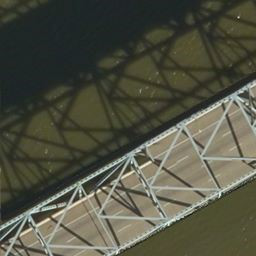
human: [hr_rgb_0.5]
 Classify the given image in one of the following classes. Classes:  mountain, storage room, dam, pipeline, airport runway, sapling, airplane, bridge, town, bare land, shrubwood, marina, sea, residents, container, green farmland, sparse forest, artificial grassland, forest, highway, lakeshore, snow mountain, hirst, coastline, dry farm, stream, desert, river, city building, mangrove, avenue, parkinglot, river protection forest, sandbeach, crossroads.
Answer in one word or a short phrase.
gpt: bridge